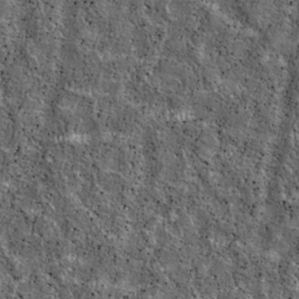
Label: non_frost